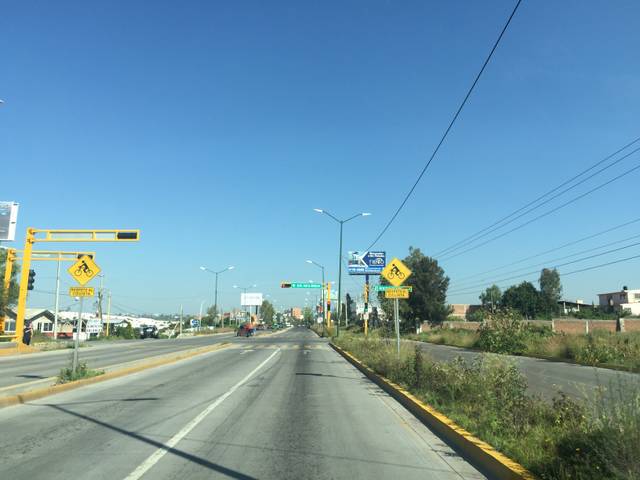
Region: Mexico
Coordinates: 21.161, -101.724